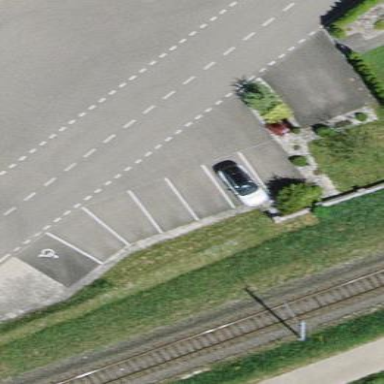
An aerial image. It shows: Paved parking area.